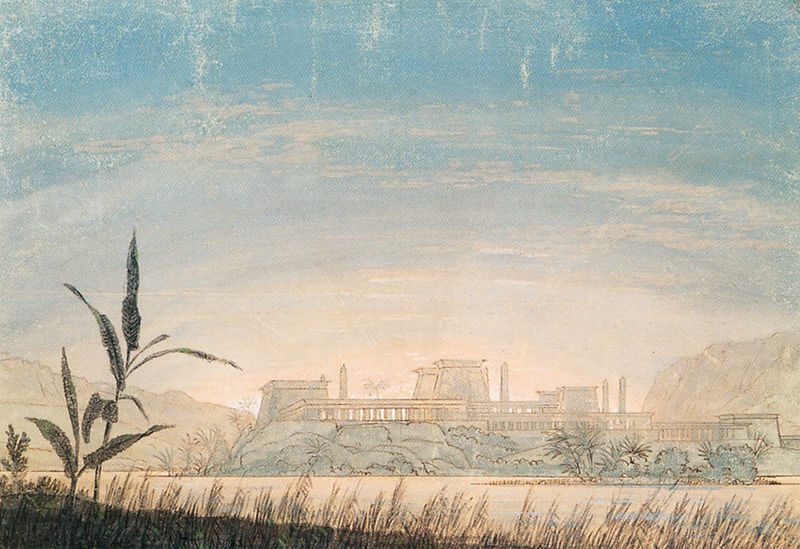
Titel: Zauberföte, X. Dekoration
Künstler: Karl Friedrich Schinkel
Institution: Berlin, Staatliche Museen, Kupferstichkabinett
Schlagwörter: berg, blau, blätter, felsen, himmel, meer, wasser, weiß, wolken, fluss, grün, landschaft, see, stadt, pfeiler, säulen, gebäude, gras, wiese, beige, architektur, feld, gräser, büsche, gewässer, insel, pflanze, rosa, berge, steppe, oase, antike, türme, ruinen, rom, obelisk, griechenland, palmen, tempel, wasserschloss, grabmal, mexiko, werk, mesopotamien, aztekentempel